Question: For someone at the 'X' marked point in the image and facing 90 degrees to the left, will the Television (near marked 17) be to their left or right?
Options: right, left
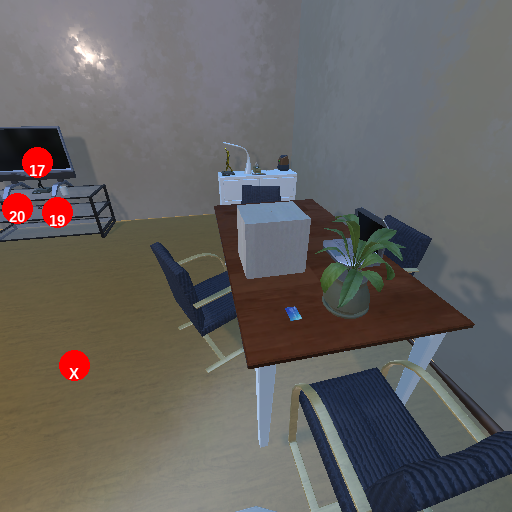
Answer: right